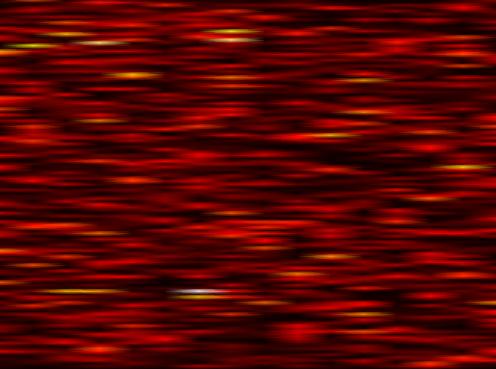
Label: OFDM